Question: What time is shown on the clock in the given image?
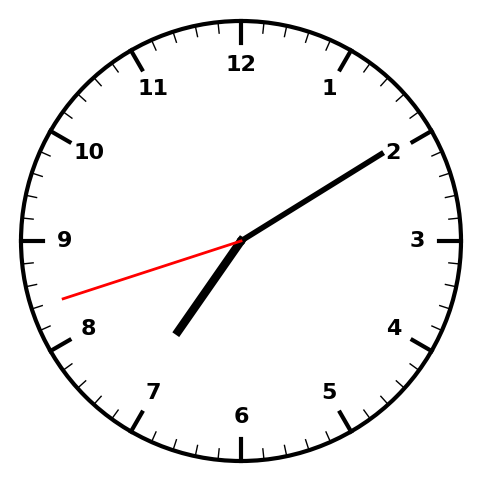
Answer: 07:09:42